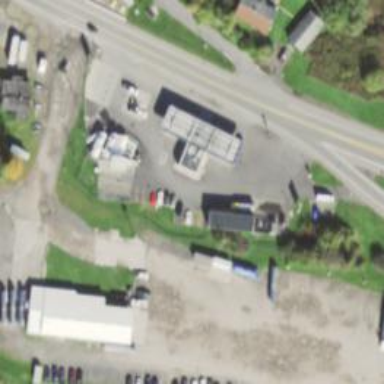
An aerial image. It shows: Convenience shop.